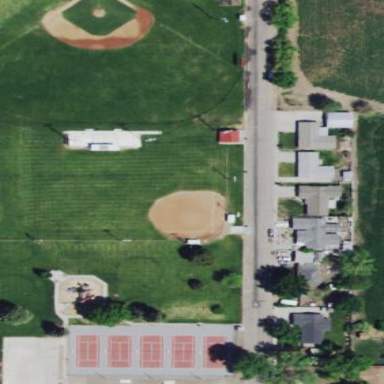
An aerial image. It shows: Baseball pitch for leisure land.